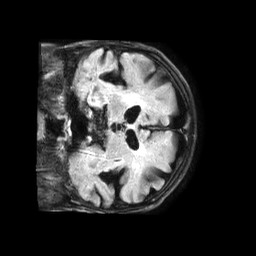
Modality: FLAIR
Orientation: coronal
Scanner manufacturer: philips
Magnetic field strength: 1.5 T
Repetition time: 6 s
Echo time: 0.1029 s